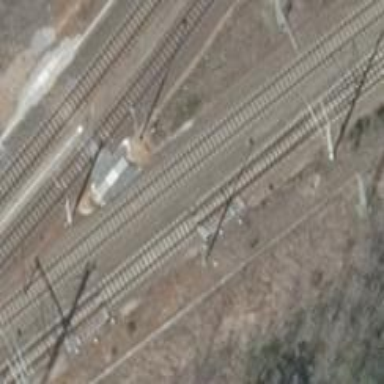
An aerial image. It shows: Railway switch.